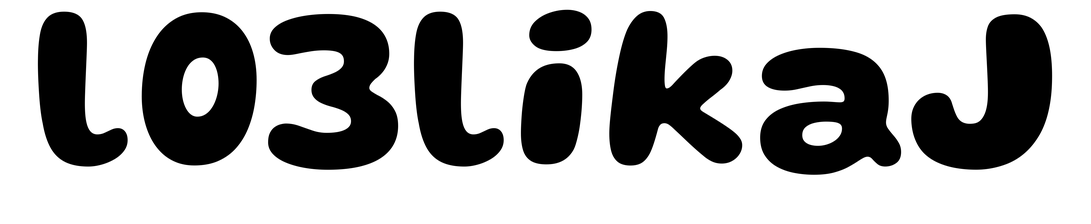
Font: Gluten_Bold